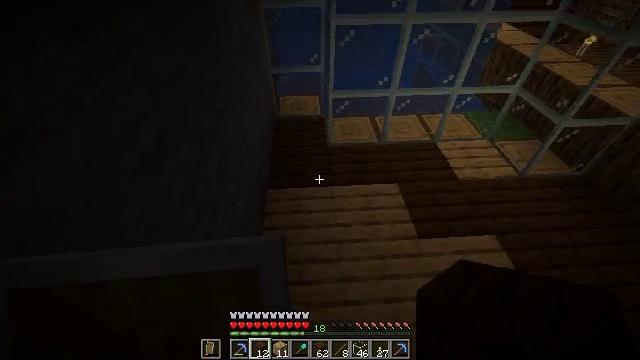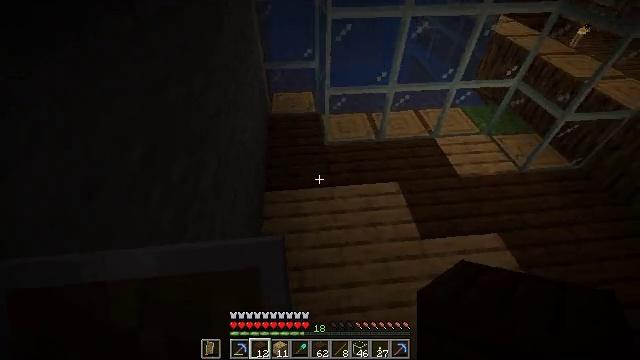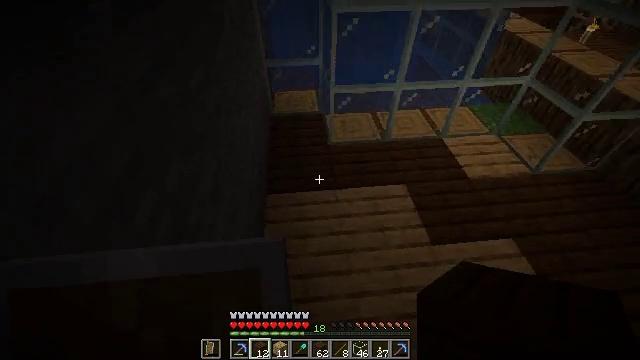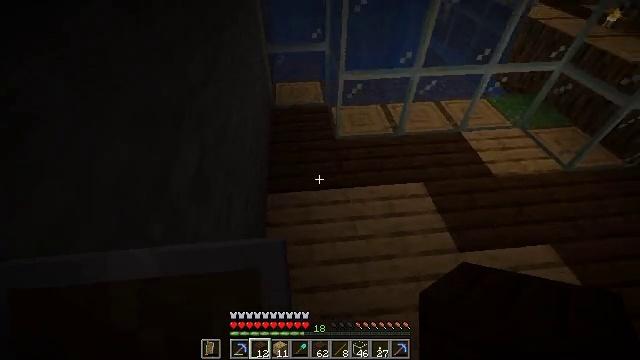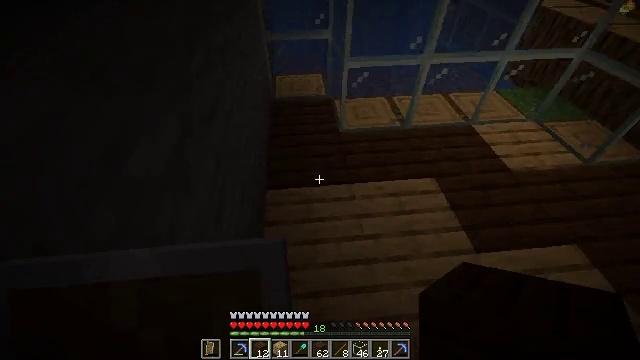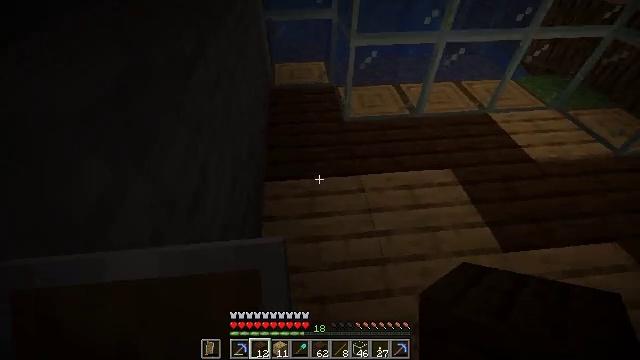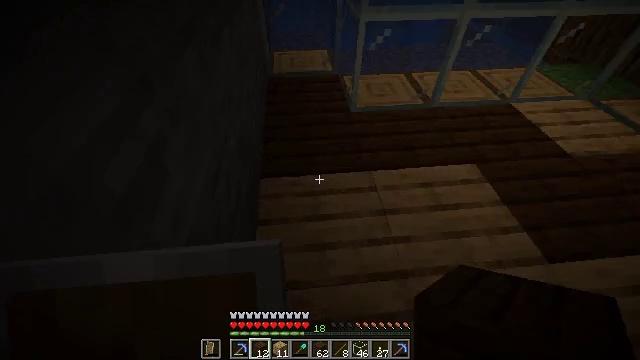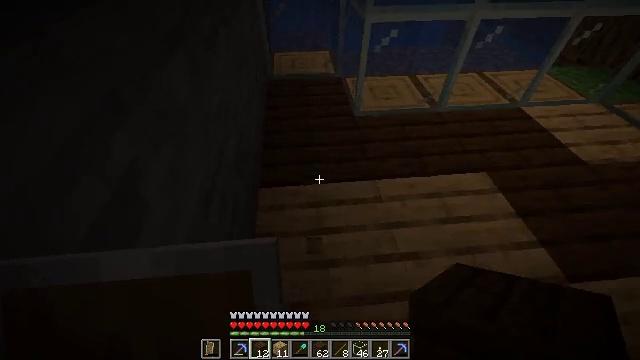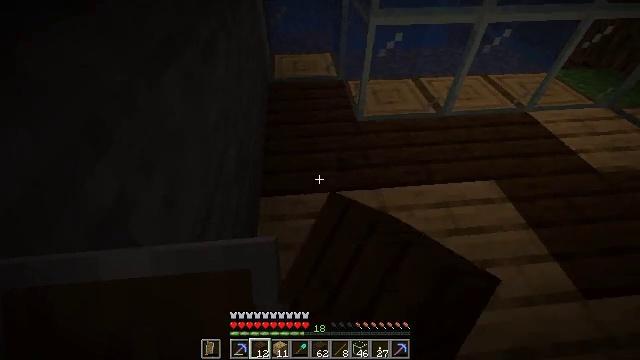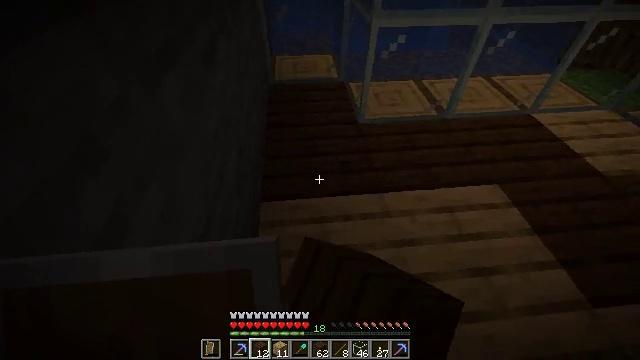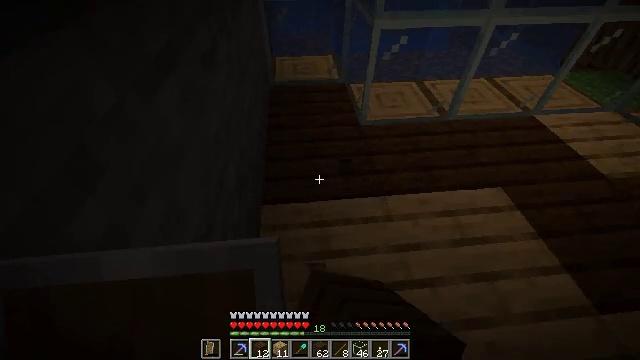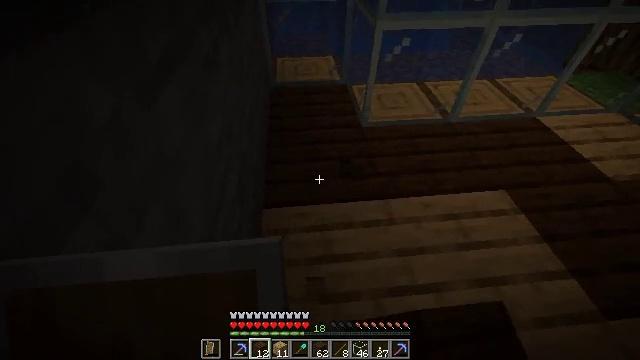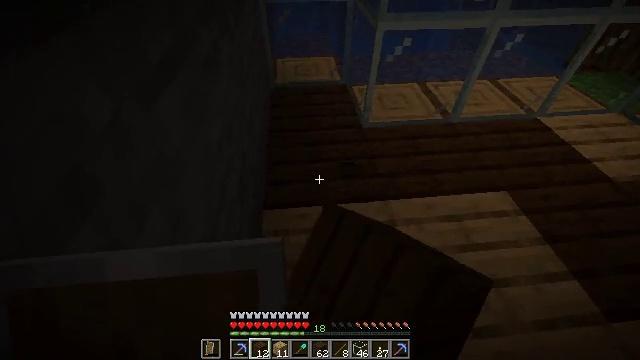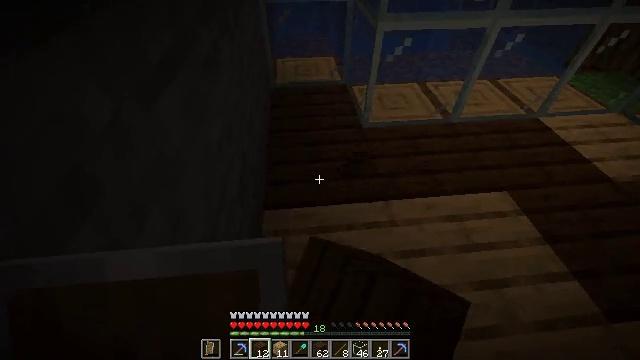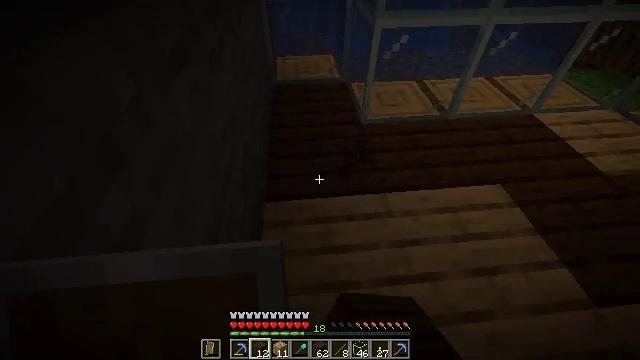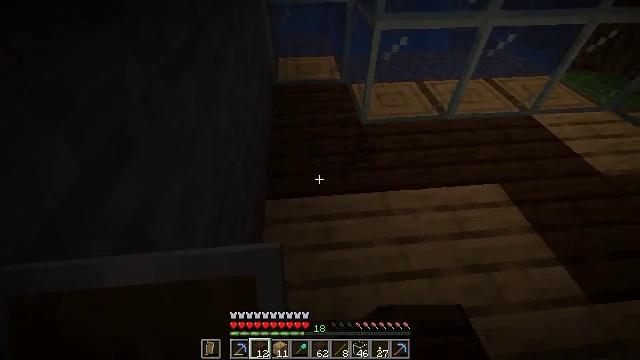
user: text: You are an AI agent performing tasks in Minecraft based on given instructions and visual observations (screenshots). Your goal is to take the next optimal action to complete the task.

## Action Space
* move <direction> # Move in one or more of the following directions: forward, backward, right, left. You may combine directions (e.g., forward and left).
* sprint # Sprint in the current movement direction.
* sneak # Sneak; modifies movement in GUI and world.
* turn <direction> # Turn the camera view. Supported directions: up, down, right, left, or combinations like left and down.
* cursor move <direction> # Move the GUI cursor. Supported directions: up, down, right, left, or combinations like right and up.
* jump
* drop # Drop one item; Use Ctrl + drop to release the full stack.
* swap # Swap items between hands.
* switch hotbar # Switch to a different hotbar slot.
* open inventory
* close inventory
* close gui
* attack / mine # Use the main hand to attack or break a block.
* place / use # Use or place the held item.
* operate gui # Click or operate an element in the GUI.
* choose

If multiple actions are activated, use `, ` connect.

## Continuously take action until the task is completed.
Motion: motion action
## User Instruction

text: Attack the dark oak planks to recycle them.
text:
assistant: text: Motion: move forward, turn right and down
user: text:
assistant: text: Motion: move forward
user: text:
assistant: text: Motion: move forward
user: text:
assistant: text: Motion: move forward
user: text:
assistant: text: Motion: move forward
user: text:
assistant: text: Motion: move forward
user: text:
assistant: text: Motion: attack / mine
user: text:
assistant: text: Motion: attack / mine
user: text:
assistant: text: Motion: attack / mine
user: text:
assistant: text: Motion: attack / mine
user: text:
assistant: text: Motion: attack / mine
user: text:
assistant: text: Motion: attack / mine
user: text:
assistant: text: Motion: attack / mine
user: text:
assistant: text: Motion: move back, attack / mine
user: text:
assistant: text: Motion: move back, attack / mine
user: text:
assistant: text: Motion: move back, turn left, attack / mine
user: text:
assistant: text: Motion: move back, turn left and up, attack / mine
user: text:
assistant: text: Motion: move back, turn left, attack / mine
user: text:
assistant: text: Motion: move back, turn left, attack / mine
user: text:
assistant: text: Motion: move back, attack / mine
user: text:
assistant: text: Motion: move back, turn right, attack / mine
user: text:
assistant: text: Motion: move back, turn right and down
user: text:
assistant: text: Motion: move back, turn right and down
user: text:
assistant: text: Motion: move back, turn right
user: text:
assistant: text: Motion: move back
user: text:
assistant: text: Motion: move back
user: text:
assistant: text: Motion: move back
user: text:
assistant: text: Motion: move back, turn right and up
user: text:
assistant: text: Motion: move back
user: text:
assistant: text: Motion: move back